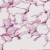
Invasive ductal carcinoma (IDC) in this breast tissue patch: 0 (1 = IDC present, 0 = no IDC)